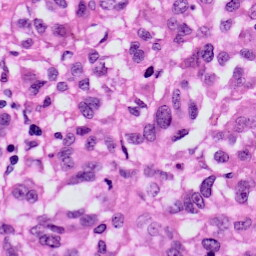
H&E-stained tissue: Skin